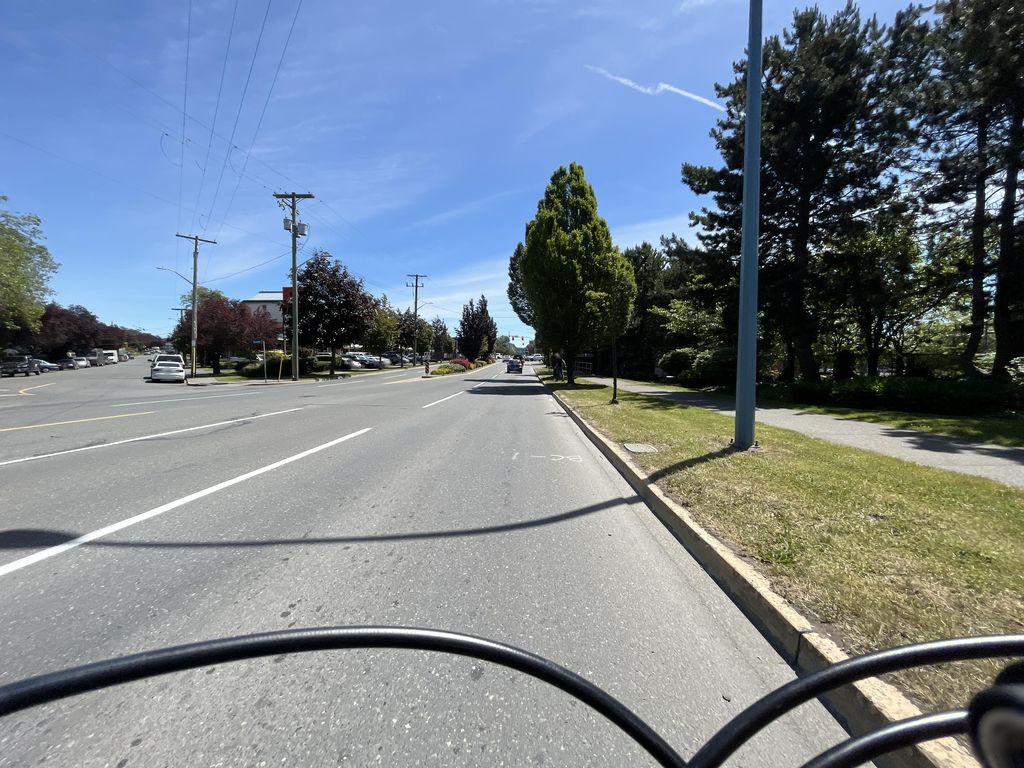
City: victoria